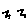
Label: zigzag